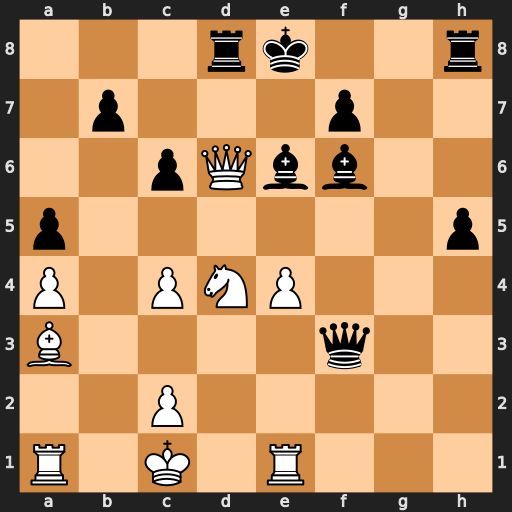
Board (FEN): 3rk2r/1p3p2/2pQbb2/p6p/P1PNP3/B4q2/2P5/R1K1R3
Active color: w
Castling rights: k
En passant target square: -
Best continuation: Nxf3 Rxd6 e5